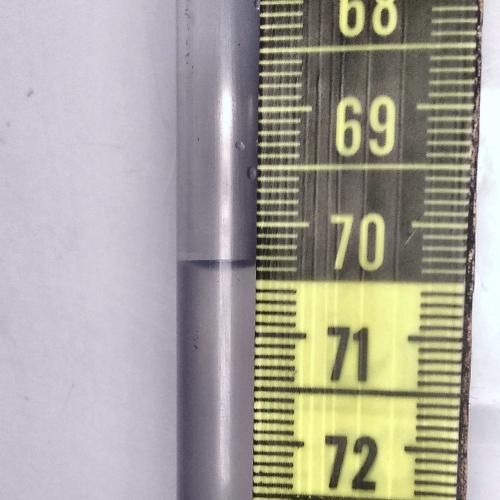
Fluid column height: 70.4 cm